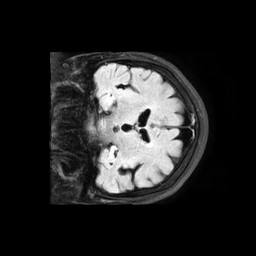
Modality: FLAIR
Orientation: coronal
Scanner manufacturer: philips
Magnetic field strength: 1.5 T
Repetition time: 6 s
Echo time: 0.1032 s